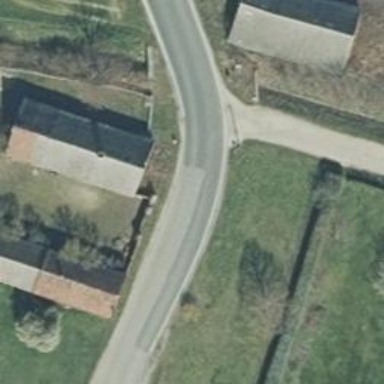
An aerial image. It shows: Secondary road with asphalt surface in the backward direction.